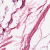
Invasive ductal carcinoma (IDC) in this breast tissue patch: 0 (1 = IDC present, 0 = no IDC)